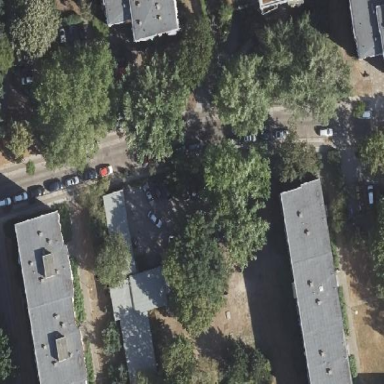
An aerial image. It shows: Street-side parking area.